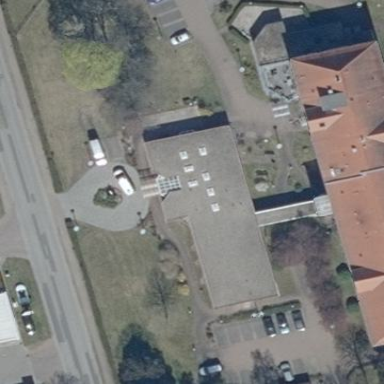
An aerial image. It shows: Building.